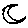
Label: moon